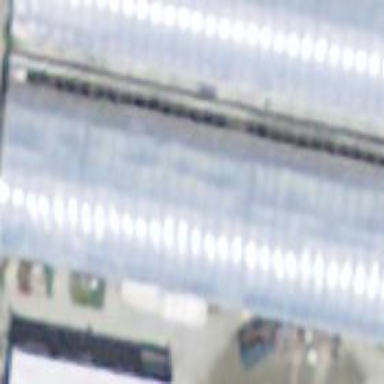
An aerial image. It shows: Greenhouse.